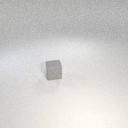
small gray rubber cube